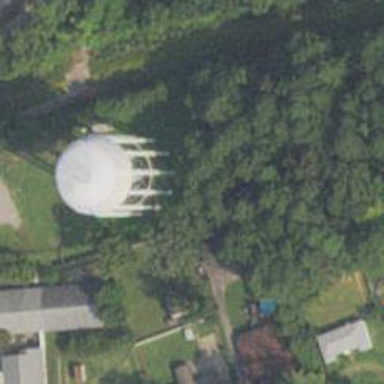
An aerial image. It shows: Water tower that is man-made.